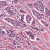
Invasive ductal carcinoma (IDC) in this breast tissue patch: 1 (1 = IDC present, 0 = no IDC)